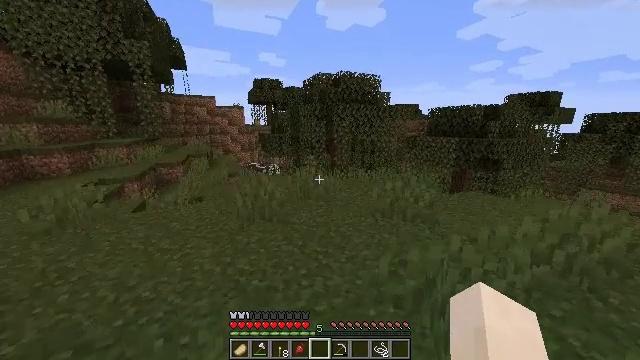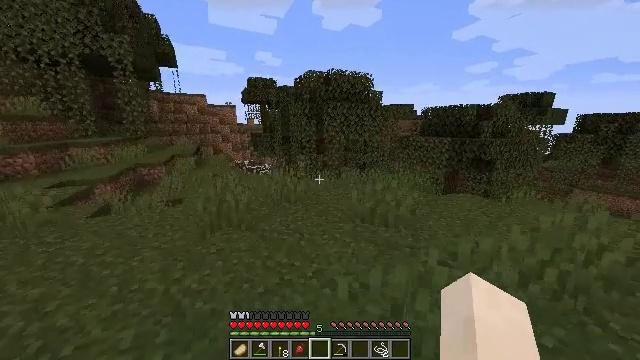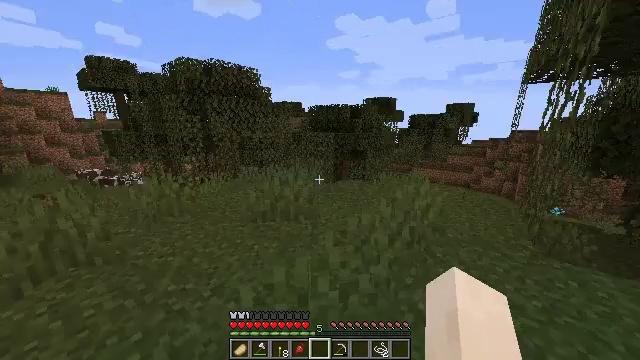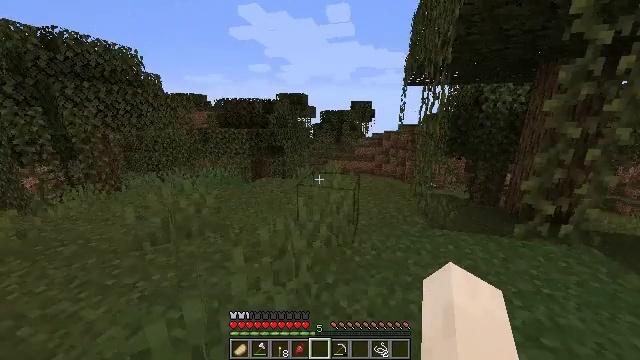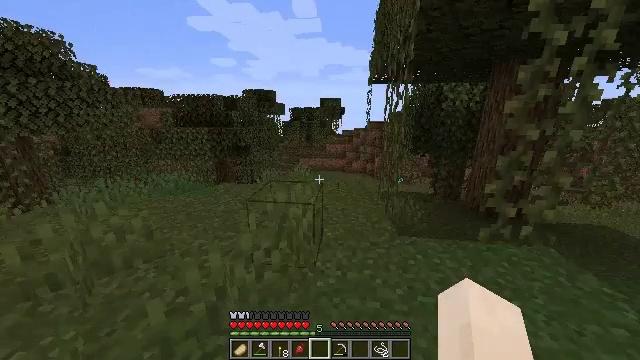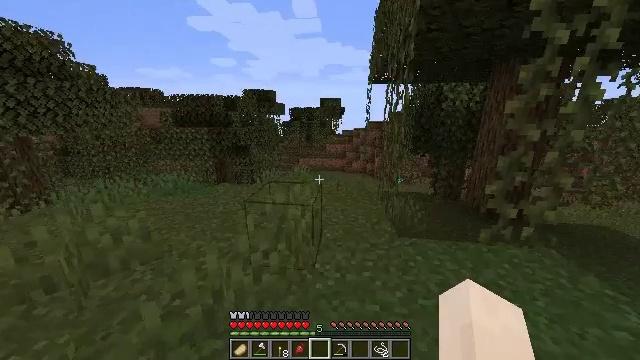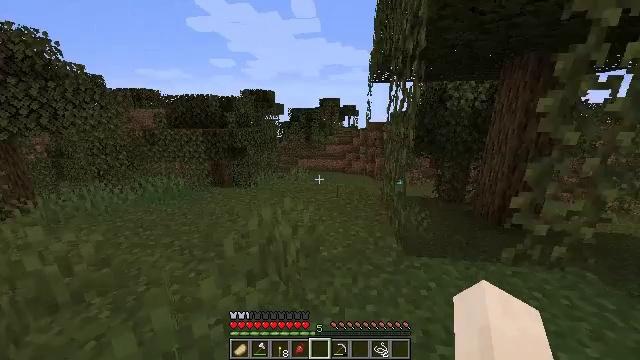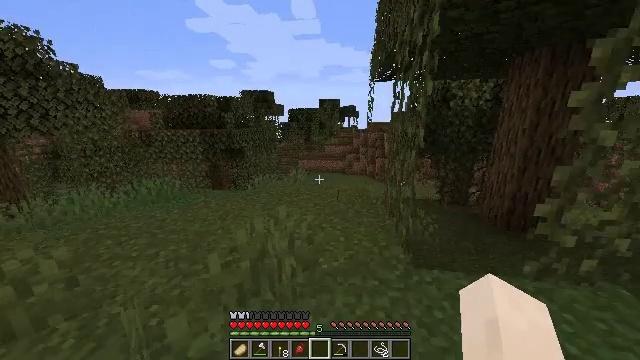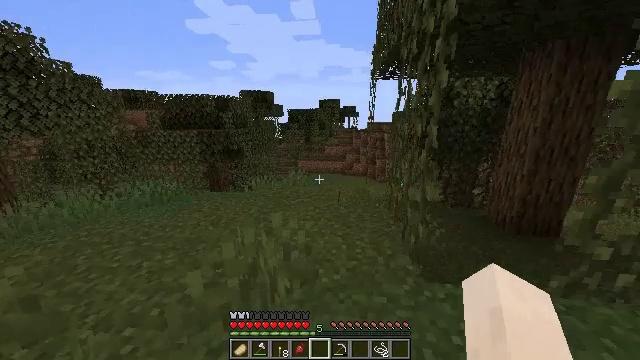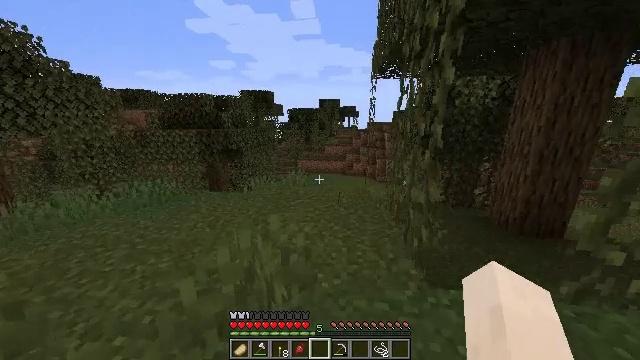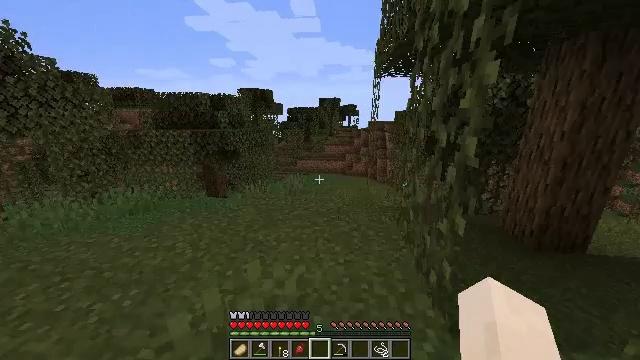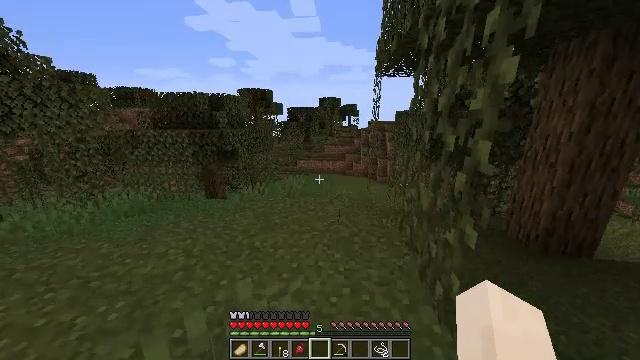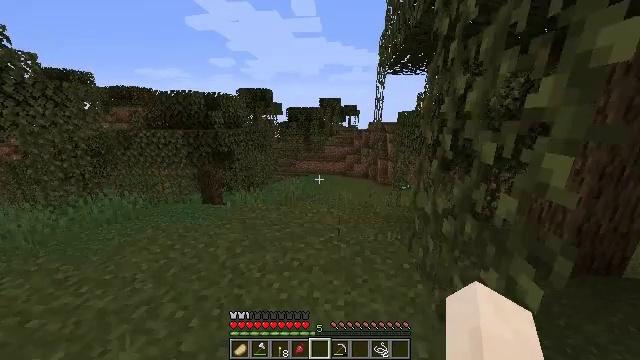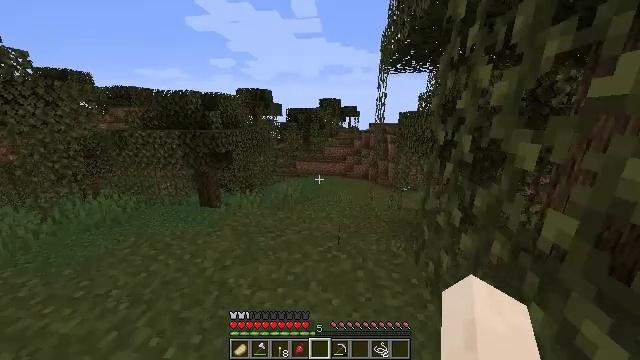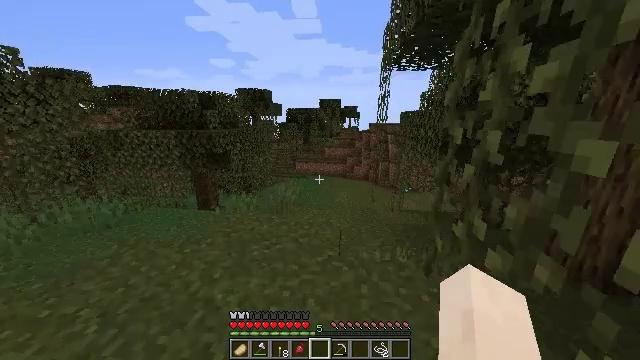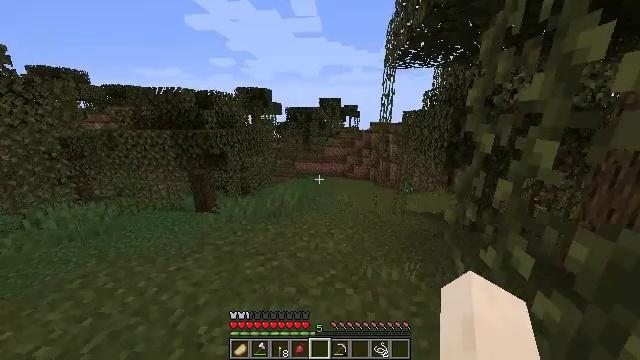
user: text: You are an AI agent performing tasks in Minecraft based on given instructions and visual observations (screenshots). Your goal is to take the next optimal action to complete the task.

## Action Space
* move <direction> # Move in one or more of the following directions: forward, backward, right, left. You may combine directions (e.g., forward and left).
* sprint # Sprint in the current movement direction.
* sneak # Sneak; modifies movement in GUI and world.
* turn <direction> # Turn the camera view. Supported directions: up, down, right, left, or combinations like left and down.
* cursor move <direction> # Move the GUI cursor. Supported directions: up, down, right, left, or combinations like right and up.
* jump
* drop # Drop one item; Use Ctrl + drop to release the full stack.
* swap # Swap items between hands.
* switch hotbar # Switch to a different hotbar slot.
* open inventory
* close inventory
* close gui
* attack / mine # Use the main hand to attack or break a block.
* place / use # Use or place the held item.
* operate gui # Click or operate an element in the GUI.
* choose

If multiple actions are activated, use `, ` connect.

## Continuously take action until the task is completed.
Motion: motion action
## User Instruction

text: Gather grass on the ground.
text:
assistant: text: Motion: move forward and move right, sprint
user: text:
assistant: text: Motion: move forward and move right, sprint, turn right
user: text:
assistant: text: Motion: move forward and move right, sprint, turn right
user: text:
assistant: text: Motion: move forward and move right, sprint, turn right
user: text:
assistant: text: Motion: move forward, sprint
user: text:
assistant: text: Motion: move forward, sprint
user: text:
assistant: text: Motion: move forward, sprint
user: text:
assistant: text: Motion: move forward, sprint
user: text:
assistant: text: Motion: move forward, sprint
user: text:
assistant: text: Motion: move forward, sprint
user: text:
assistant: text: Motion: move forward, sprint
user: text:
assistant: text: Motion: move forward, sprint
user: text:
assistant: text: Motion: move forward, sprint
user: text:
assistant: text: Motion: move forward, sprint
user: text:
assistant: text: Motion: move forward, sprint
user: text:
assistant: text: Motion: move forward, sprint
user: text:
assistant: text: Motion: move forward, sprint
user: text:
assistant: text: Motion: move forward, sprint
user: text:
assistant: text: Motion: move forward, sprint
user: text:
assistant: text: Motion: move forward, sprint
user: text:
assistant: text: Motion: move forward, sprint
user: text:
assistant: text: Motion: move forward, sprint
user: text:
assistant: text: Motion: move forward, sprint
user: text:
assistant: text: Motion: move forward, sprint, turn left
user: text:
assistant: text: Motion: move forward and move right, sprint, turn left
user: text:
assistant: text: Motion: move forward and move right, sprint, turn left
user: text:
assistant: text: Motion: move forward and move right, sprint, turn left and up
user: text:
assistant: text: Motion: move forward and move right, sprint, turn left
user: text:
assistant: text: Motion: move forward and move right, sprint
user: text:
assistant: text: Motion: move forward and move right, sprint